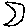
Label: moon